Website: home-depot
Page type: order-tracking
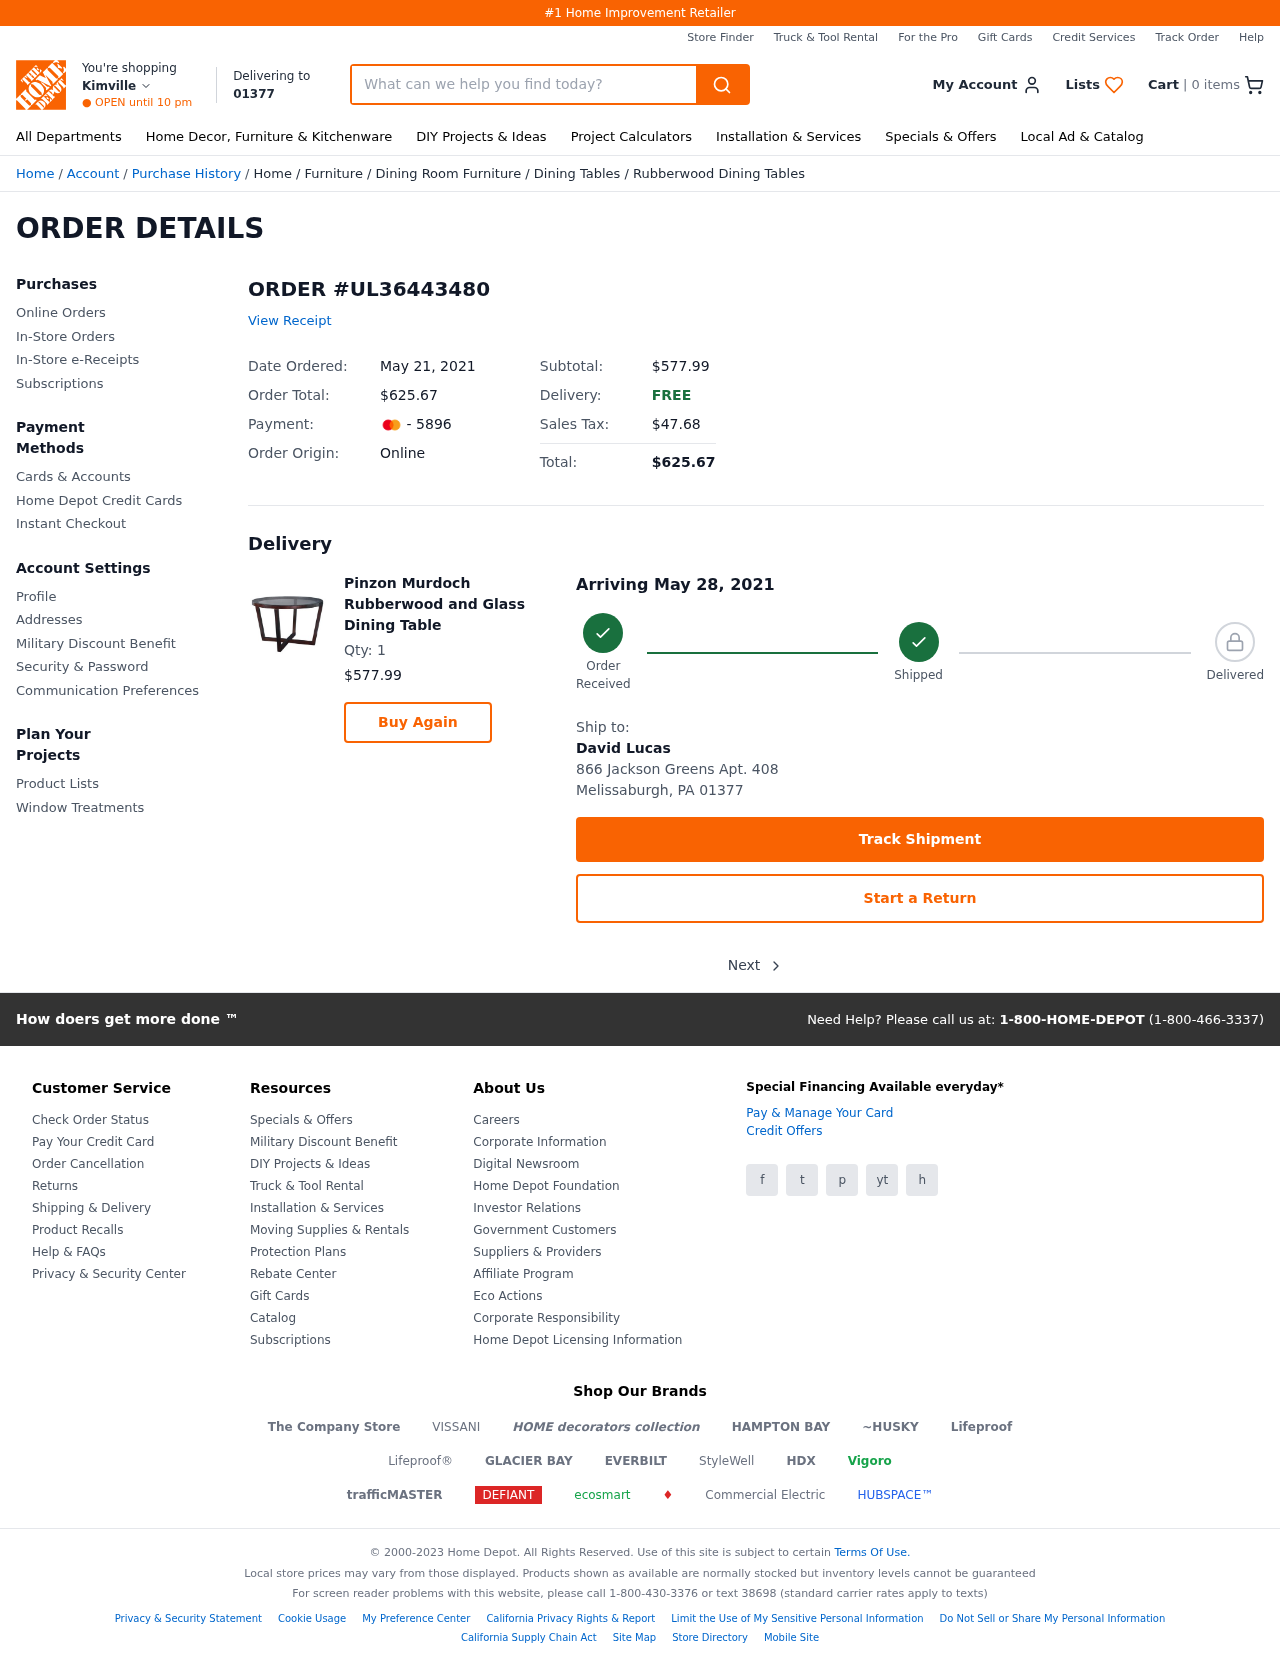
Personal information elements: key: PII_CARD_LAST4
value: - 5896
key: PII_CITY2
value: Kimville
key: PII_CITY_STATE_ZIP
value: Melissaburgh, PA 01377
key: PII_FULLNAME
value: David Lucas
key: PII_POSTCODE
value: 01377
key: PII_STREET
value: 866 Jackson Greens Apt. 408
Product elements: key: PRODUCT1_BREADCRUMB
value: Home
Furniture
Dining Room Furniture
Dining Tables
Rubberwood Dining Tables
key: PRODUCT1_NAME
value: Pinzon Murdoch Rubberwood and Glass Dining Table
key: PRODUCT1_PRICE
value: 577.99
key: PRODUCT1_QUANTITY
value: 1
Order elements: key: ORDER_NUM_ITEMS
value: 0
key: ORDER_ID
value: UL36443480
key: ORDER_DATE
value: May 21, 2021
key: ORDER_TOTAL
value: $625.67
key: ORDER_SUBTOTAL
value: $577.99
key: ORDER_TAX
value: $47.68
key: ORDER_DELIVERY_DATE
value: Arriving May 28, 2021
Search elements: key: HEADER_SEARCH
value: What can we help you find today?